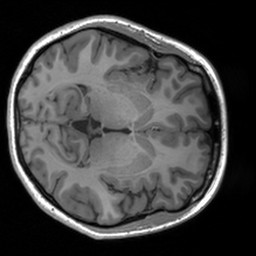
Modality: T1w
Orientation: axial
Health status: healthy
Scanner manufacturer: siemens
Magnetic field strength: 3 T
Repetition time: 1.9 s
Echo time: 0.00226 s